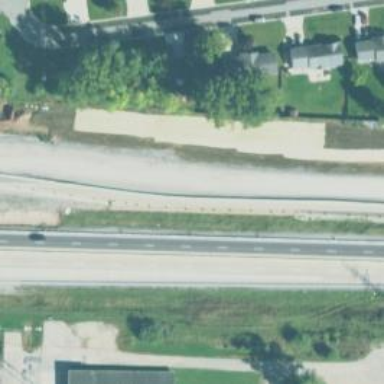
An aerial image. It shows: Motorway junction.